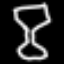
Label: hourglass